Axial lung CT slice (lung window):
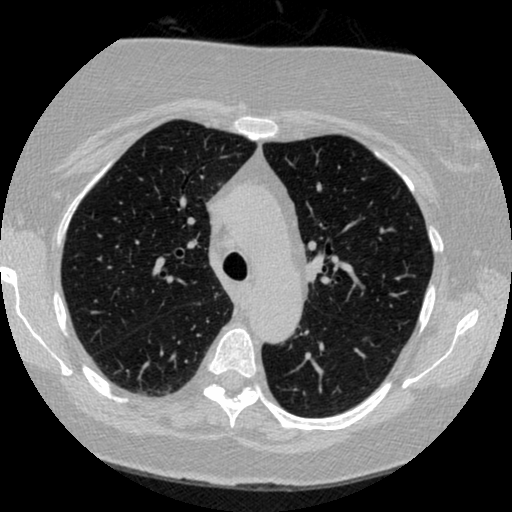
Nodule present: no